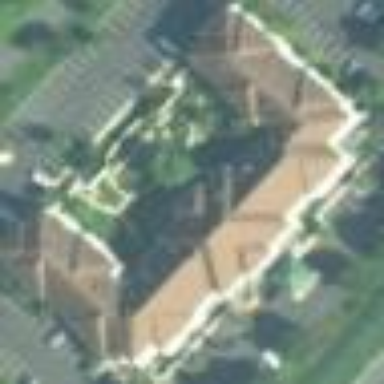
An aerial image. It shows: Hotel building.